四年级 · 算术
脱式计算，能简便的要简便计算。（每题 3 分，共 18 分） $8 \times 23 \times 125$

$143 \times 52-52 \times 43$

$202 \times 76$

$672 \div[14 \times(26-23)]$

$123 \times 45+123 \times 56-123$

$25 \times 9 \times 4$

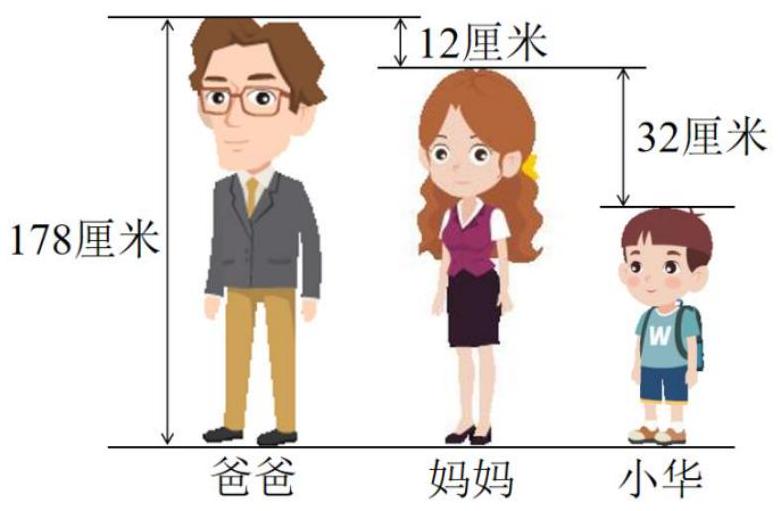
答案: \begin{tabular}{lll}$8 	imes 23 	imes 125$ & $143 	imes 52-52 	imes 43$ & $202 	imes 76$ \$=8 	imes 125 	imes 23$ & $=52 	imes(143-43)$ & $=(200+2) 	imes 76$ \ $=1000 	imes 23$ & $=52 	imes 100$ & $=200 	imes 76+2 	imes 76$ \$=23000$ & $=5200$ & $=15200+152$ \ & & $=15352$\end{tabular}